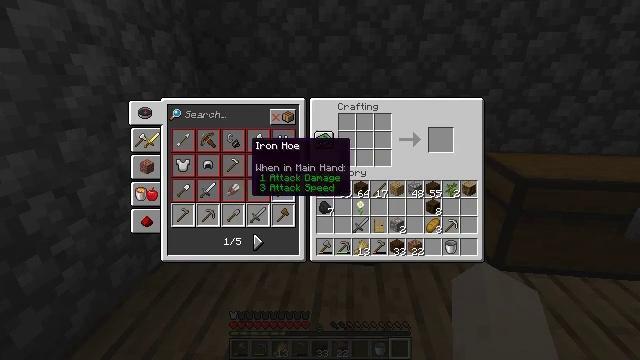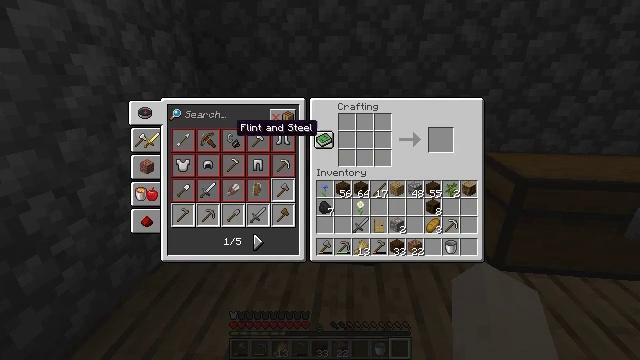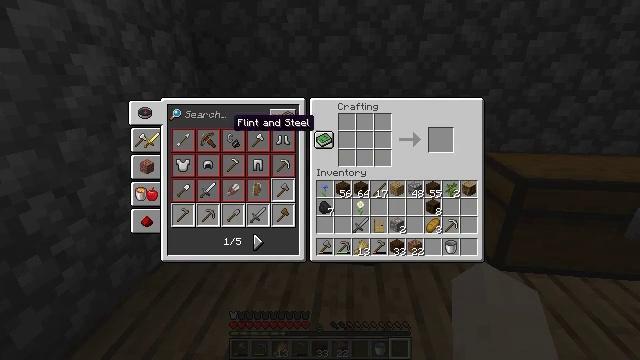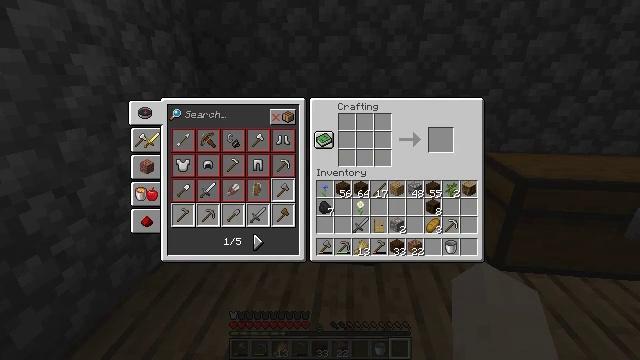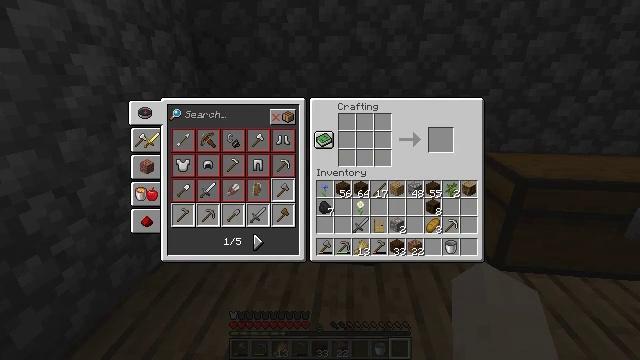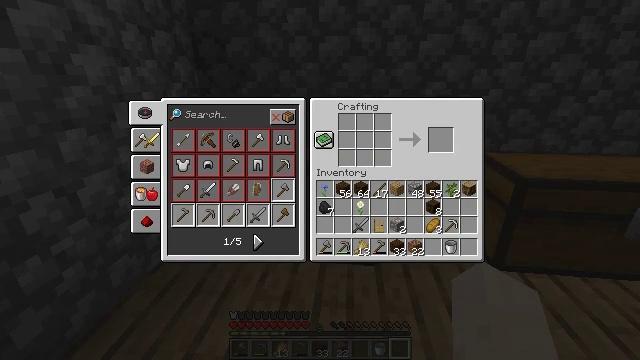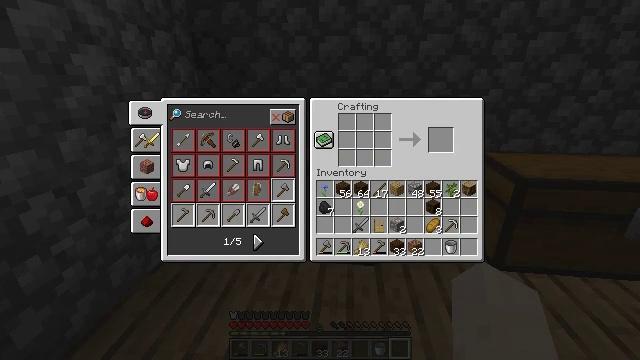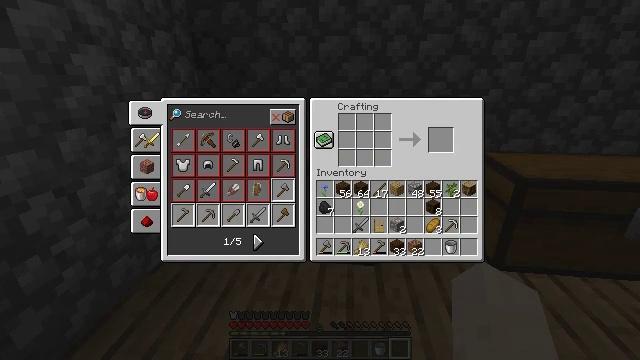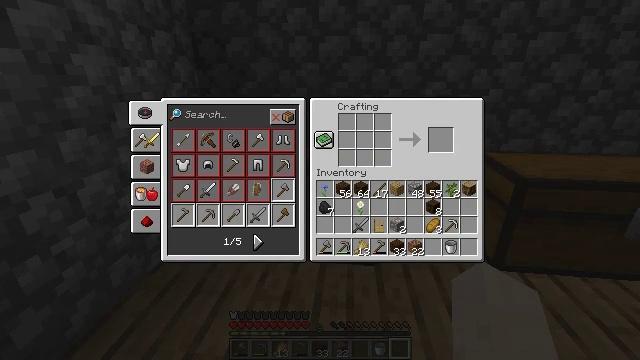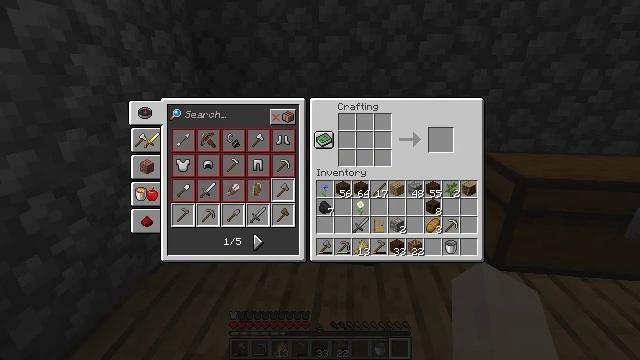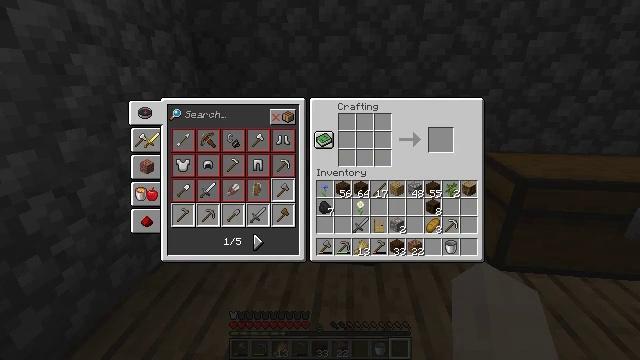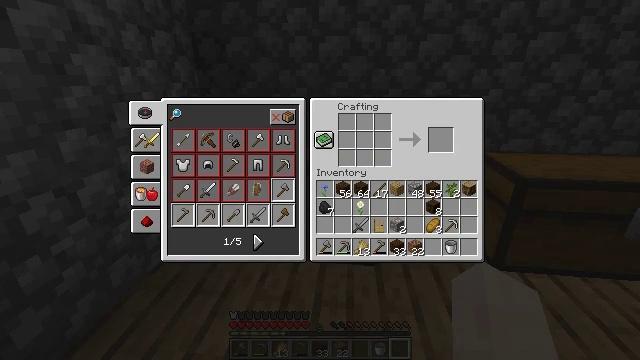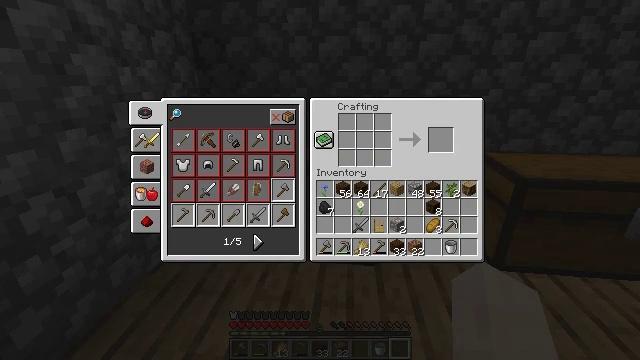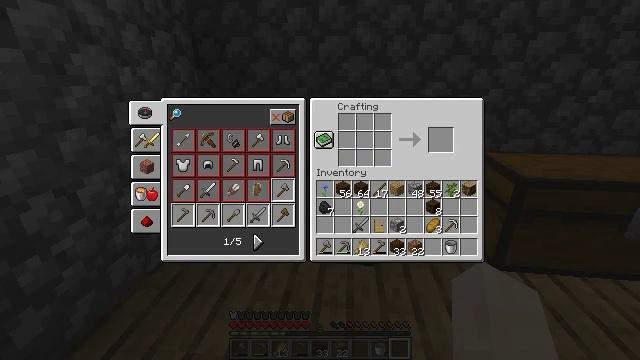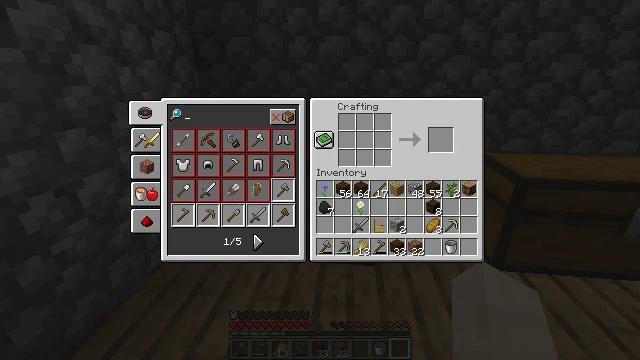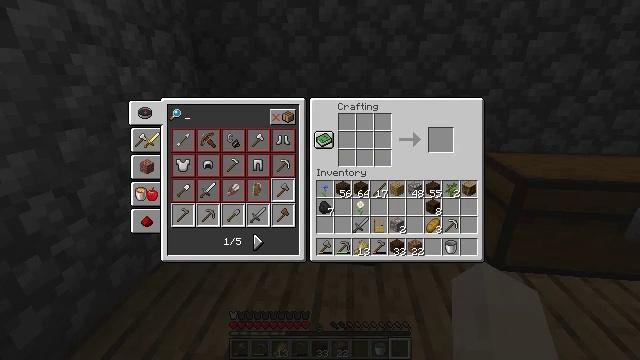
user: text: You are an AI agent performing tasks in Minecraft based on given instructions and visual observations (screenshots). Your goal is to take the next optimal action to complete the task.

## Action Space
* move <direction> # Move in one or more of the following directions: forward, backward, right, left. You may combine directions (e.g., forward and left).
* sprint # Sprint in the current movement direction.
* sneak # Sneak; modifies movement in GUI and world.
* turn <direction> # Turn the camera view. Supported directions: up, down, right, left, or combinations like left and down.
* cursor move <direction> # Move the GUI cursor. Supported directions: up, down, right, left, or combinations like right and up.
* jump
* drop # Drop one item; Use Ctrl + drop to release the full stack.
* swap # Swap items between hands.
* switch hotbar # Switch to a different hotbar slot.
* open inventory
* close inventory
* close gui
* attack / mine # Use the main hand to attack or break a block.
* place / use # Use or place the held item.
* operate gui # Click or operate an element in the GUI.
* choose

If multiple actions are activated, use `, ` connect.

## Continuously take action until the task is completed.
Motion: motion action
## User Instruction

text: Craft a dark oak fence to use in your build.
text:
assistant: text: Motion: cursor move left and up
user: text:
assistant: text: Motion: no_op
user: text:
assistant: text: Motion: no_op
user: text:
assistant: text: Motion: no_op
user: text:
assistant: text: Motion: no_op
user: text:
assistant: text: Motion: no_op
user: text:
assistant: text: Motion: no_op
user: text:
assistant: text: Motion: no_op
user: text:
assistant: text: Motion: no_op
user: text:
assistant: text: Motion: no_op
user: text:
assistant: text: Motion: operate gui
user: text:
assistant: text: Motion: operate gui
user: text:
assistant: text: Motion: no_op
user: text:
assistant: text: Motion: no_op
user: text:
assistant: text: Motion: no_op
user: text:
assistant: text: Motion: no_op
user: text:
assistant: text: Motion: no_op
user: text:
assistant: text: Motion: no_op
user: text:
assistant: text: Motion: no_op
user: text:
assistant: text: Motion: no_op
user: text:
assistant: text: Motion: no_op
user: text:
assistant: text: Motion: no_op
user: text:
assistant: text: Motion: no_op
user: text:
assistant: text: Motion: no_op
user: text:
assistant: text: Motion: no_op
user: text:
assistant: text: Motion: no_op
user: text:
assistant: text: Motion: no_op
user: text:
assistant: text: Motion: no_op
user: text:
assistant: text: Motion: no_op
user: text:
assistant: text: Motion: no_op